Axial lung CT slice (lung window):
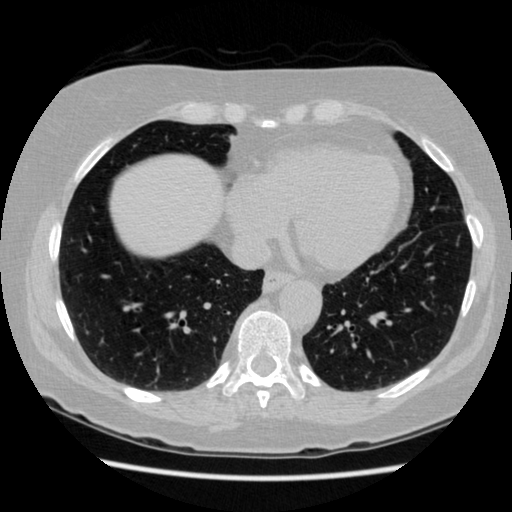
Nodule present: no